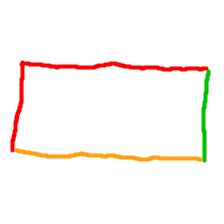
Shape: rectangle